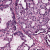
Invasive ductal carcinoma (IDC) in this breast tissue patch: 0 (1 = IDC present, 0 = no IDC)